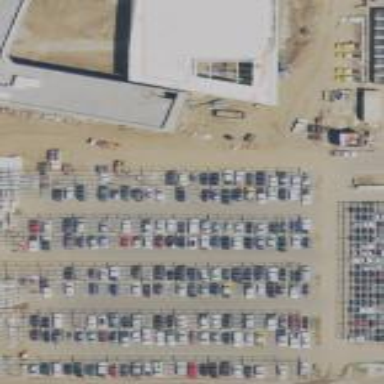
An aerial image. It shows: Carports used as parking spaces.